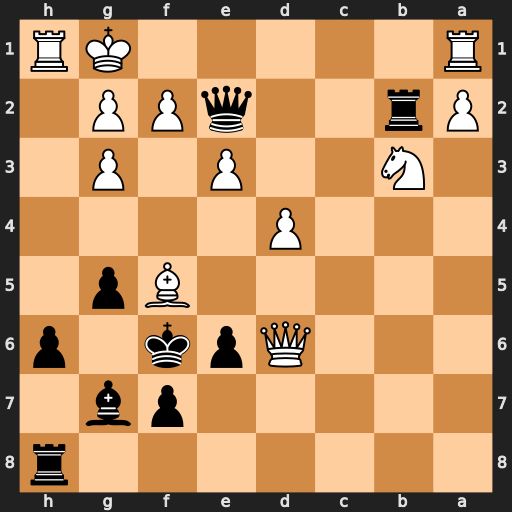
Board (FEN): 7r/5pb1/3Qpk1p/5Bp1/3P4/1N2P1P1/Pr2qPP1/R5KR
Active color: b
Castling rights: -
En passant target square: -
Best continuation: Qxf2+ Kh2 Qxg2#